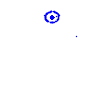
Particle: kaon